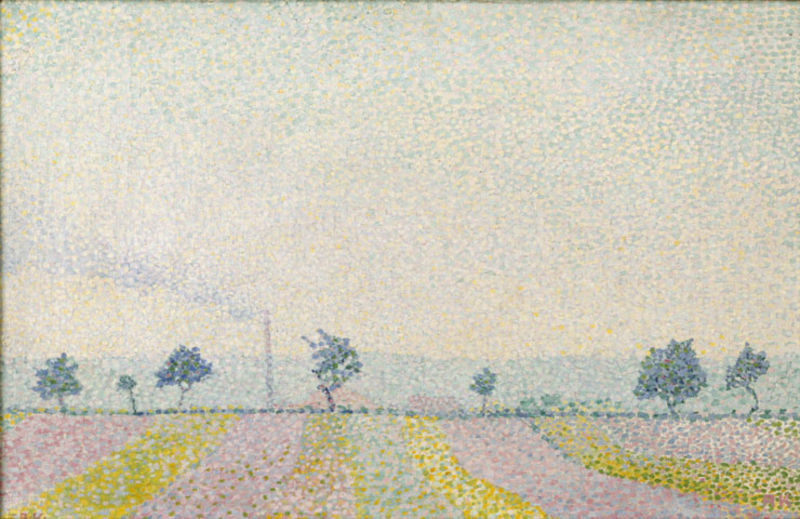
Titel: Morgensonne
Künstler: Alexander Kanoldt
Standort: Karlsruhe
Institution: Staatliche Kunsthalle Karlsruhe
Schlagwörter: baum, blau, gemälde, himmel, weiß, wolken, bäume, gelb, grün, impressionismus, landschaft, stadt, blumen, bunt, frankreich, grau, hell, licht, pastell, straße, blüte, gras, haus, rot, schnee, weg, wiese, malerei, weit, holland, feld, felder, ferne, horizont, häuser, hügel, weite, wind, qualm, rauch, gold, rosa, wald, kamin, schornstein, turm, hellblau, sommer, moderne, pointilismus, acker, berge, farben, modern, allee, dunst, lila, nebel, fabrik, schlot, rand, industrie, masten, dampf, querformat, tulpen, duktus, monet, streifen, blumenwiese, frühling, punkte, blühen, pink, helligkeit, gepunktet, punkt, tupfen, heiter, pinsel, tupfer, pinselduktus, pinselstrich, imprssionismus, alle, seurat, signac, atmosphäre, himel, esse, bau, corot, grundfarben, pointillismus, pixel, pointelismus, pünktchen, poinitlismus, pissarro, ruach, farbenlehre, punktiert, helle farben, lichtmalerei, blumenfeld, blumenfelder, tulpenfelder, tupf, 20. jahrhundert, tulpenfeld, senac, seniag, seniac, pointelisten, tupferl, >punkte, avandgarde, soiret, #farbe